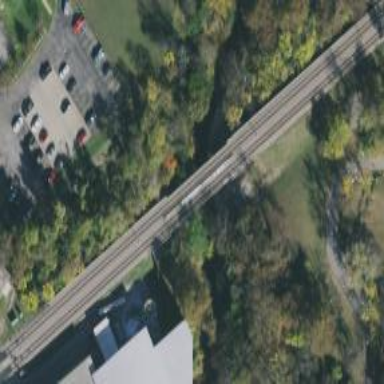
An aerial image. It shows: Light rail railway line with electrification through contact lines.